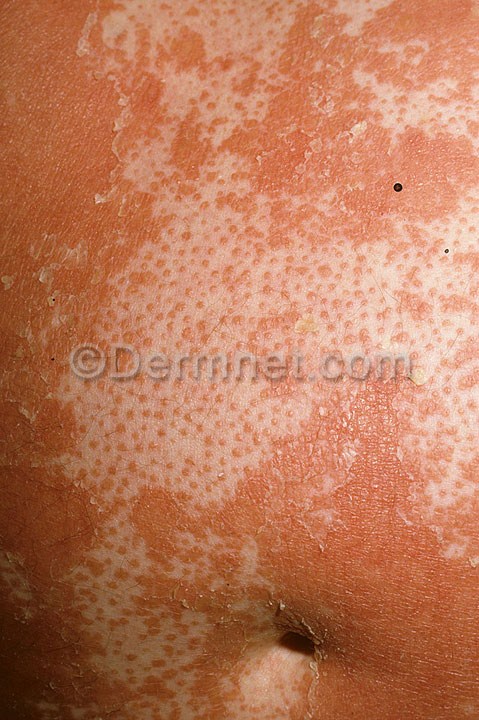
Disease: Psoriasis pictures Lichen Planus and related diseases